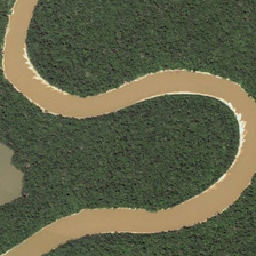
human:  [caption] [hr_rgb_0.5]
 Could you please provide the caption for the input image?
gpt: There is a winding Hun River in the rain forest.

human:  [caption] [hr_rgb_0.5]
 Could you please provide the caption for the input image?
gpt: In the rainforest run muddy river twists and winding.

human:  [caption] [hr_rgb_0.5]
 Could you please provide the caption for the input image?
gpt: The winding yellow river divides the dense green forest into two, in which there is a brown pond.

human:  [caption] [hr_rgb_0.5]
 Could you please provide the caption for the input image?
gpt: This yellow curved river separates a dense green forest into two while a brown pond is sitting in the forest.

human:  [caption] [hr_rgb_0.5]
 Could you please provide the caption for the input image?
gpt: In the rainforest flows a muddy river that twists and turns.